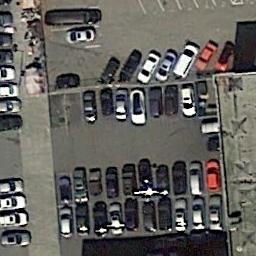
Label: parking_lot